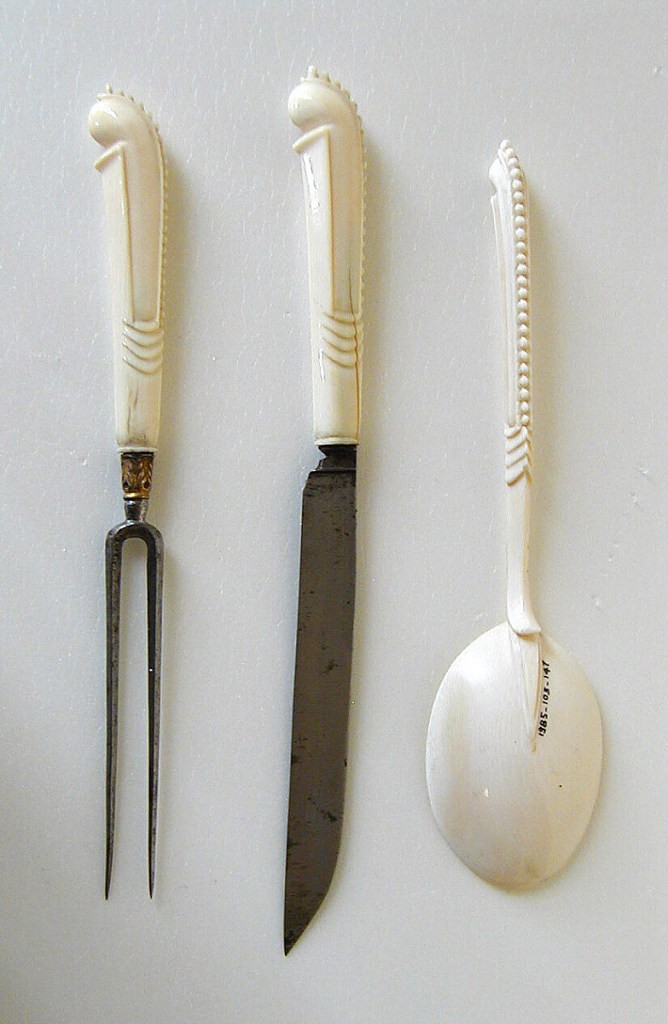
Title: Spoon from an Ivory Cutlery Set
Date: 1680–1700
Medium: ivory
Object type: spoon
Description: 1985-103-146/148: Two long straight tines, curved shoulders, neck wi...;     1985-103-146: Fork with two long straight tines, curved shoulder...;     1985-103-147: Spoon with oval bowl and rat-tail reverse. Pistol-...;     1985-103-148: Knife with blade with straight lower edge, upper e...